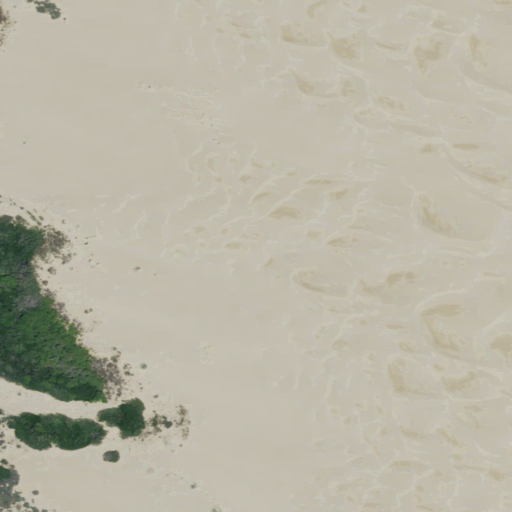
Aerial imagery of beach in California named Posmo State Beach containing grassland, shrub, woody wetlands, and herbaceous wetlands